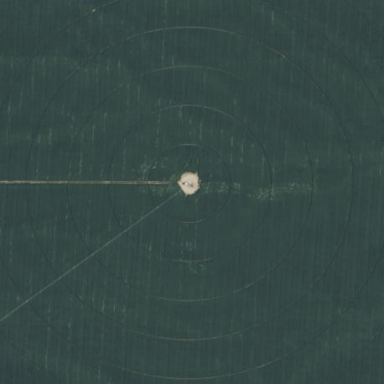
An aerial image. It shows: Farmland with pivot irrigation system.